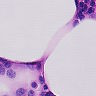
Metastatic tissue present: no